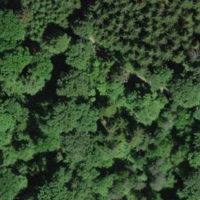
EUNIS habitat code: 41
Species observed at this site:
Lamium galeobdolon